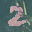
Label: 2